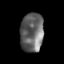
Tissue: skin
Cell type: Epithelial cells
Senescence score: 0.1771
Nuclear area (px): 883
Mean DAPI intensity: 103.111